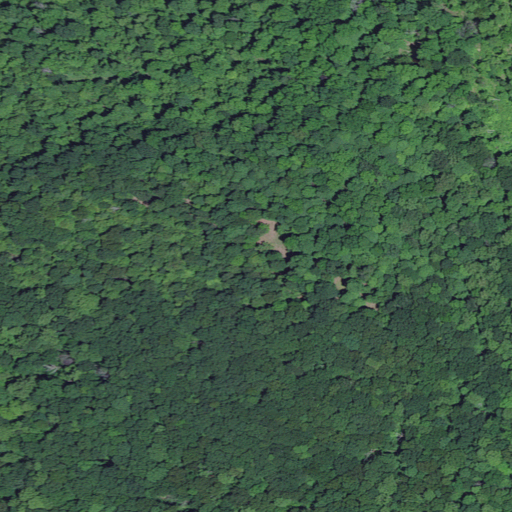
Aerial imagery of mountain in Kentucky named Cox Knob containing deciduous forest and mixed forest